Field crop: maize
Growth stage: 2
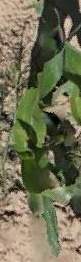
Species: maize